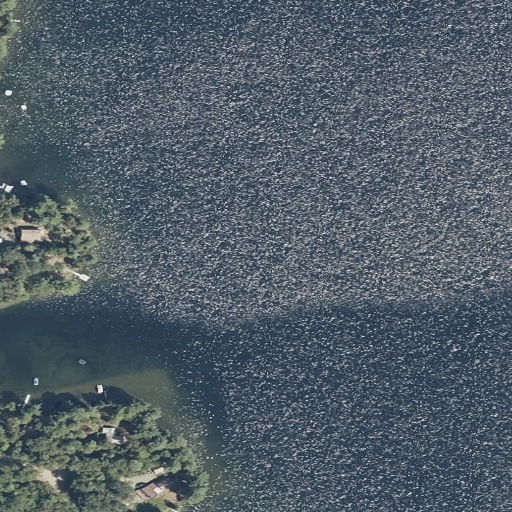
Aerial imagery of island in Maine named Deadman Rock containing open water, open development, evergreen forest, herbaceous wetlands, mixed forest, woody wetlands, low intensity development, and deciduous forest